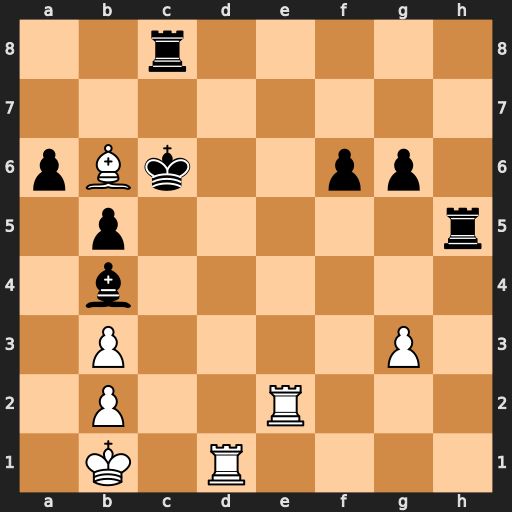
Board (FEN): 2r5/8/pBk2pp1/1p5r/1b6/1P4P1/1P2R3/1K1R4
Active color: w
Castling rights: -
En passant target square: -
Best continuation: Re6+ Kb7 Rd7+